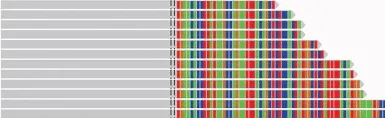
Next-generation sequencing analysis showed VOPP1-EGFR fusion mutations by repeat liquid biopsy of pericardial effusion and blood samples. Integrative Genomics Viewer snapshot of VOPP1-EGFR fusion.
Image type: pathology (immunostaining)